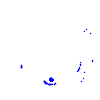
Particle: pion